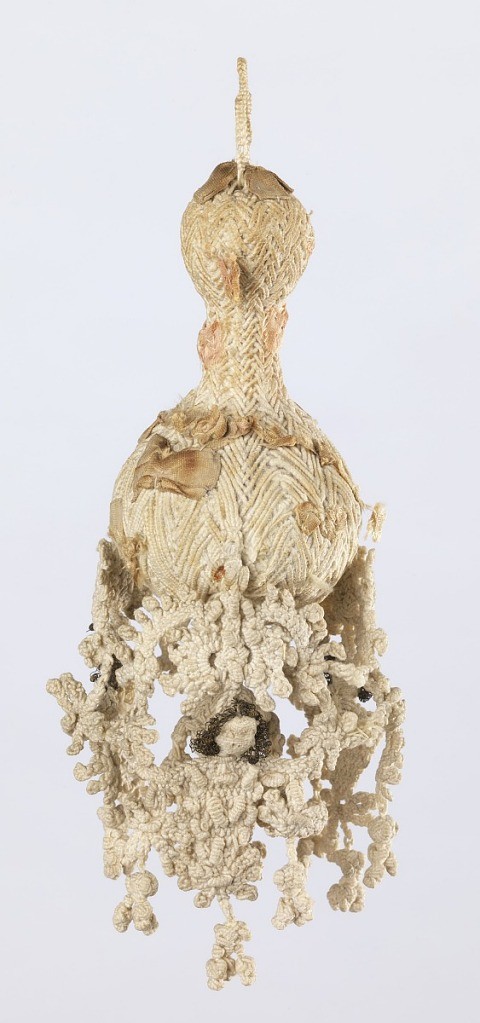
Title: Tassel
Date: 17th century
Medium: linen, metal wire, silk Technique: braided and knotted
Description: Linen tassel, braided and knotted. Single loop attached to pear-shaped unit from which hang three elaborate knottings in shape of human figures holding on to one another. From bottom of pear-shaped unit hangs a ball decoration, with smaller knotted balls. Silk bows stitched to top part of pear-shaped unit. Hair of human figures made of tarnished metal wire.